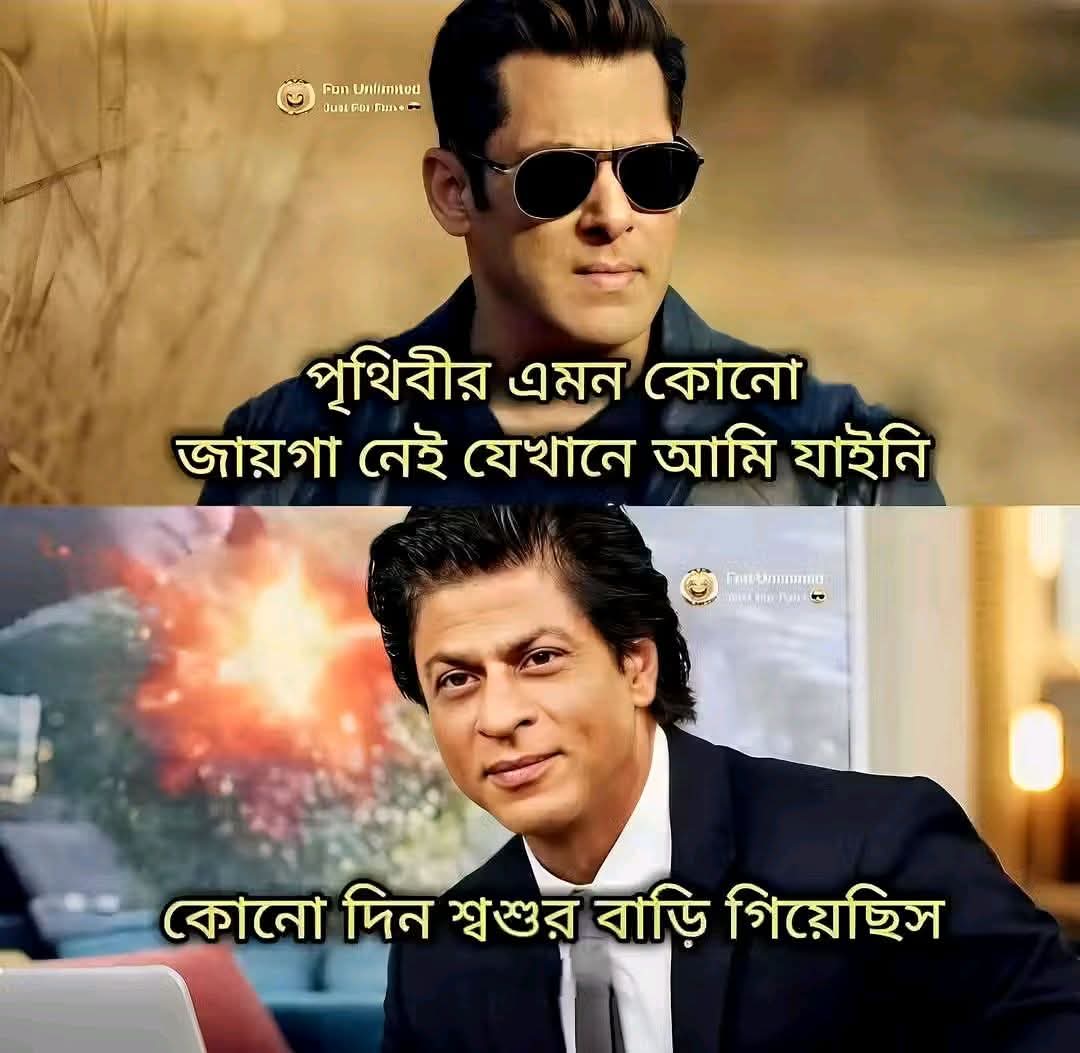
Text: পৃথিবীর এমন কোনো জায়গা নেই যেখানে আমি যাইনি কোনো দিন শ্বশুর বাড়ি গিয়েছিস
Label: Hate
Hate category: Personal Offence
Targeted group: Individual